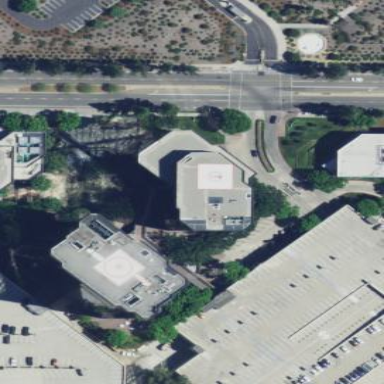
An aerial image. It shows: Commercial building.